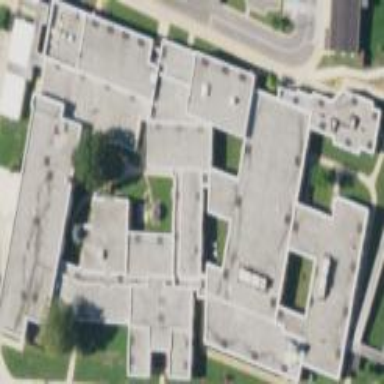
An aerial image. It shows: School building.